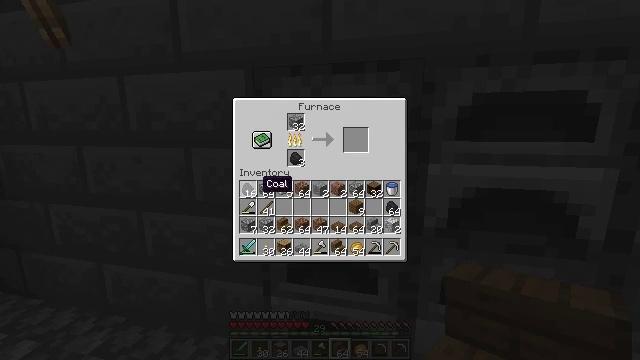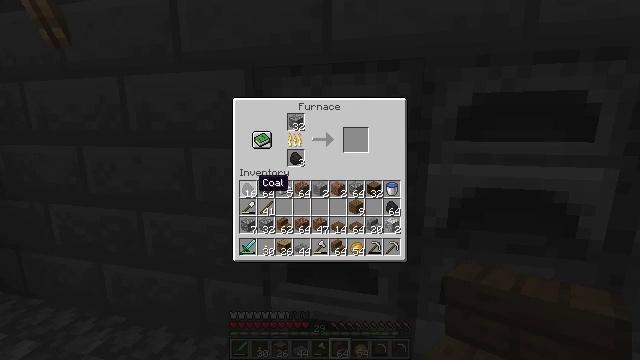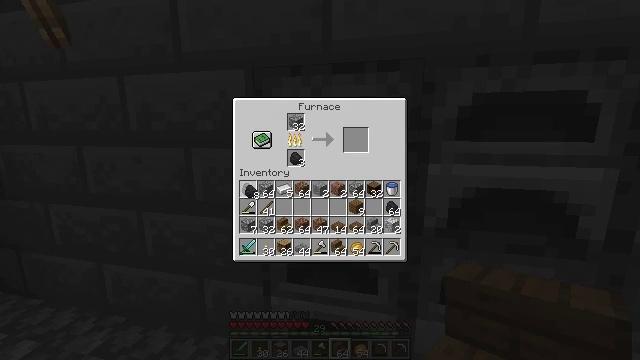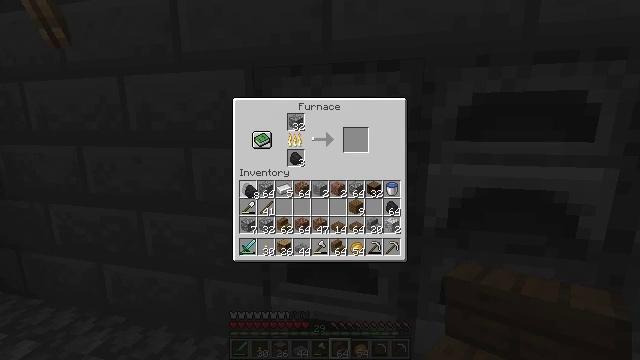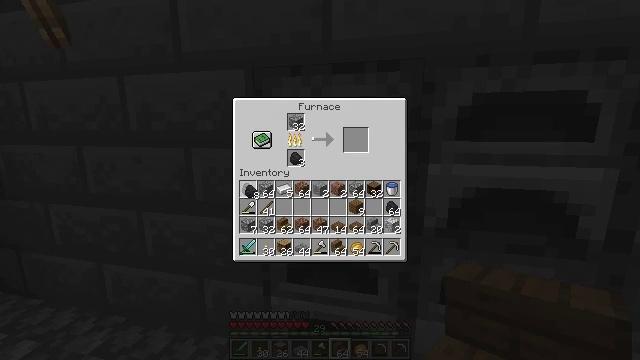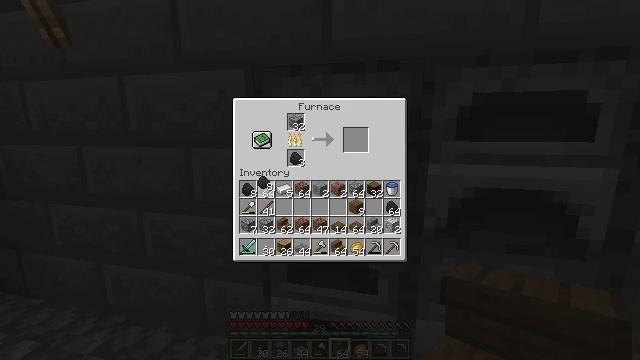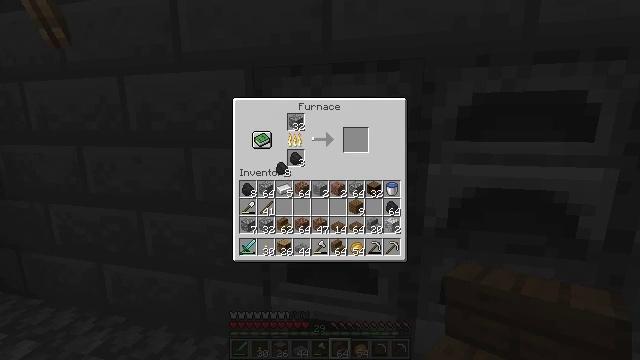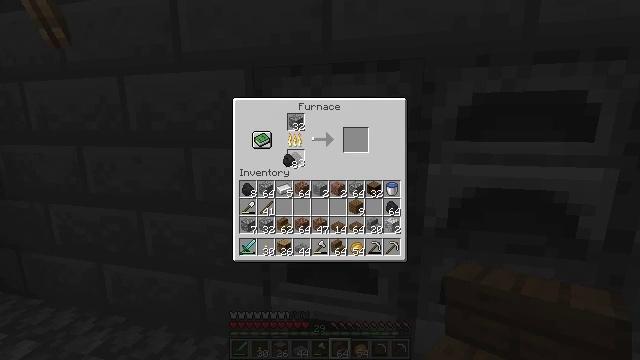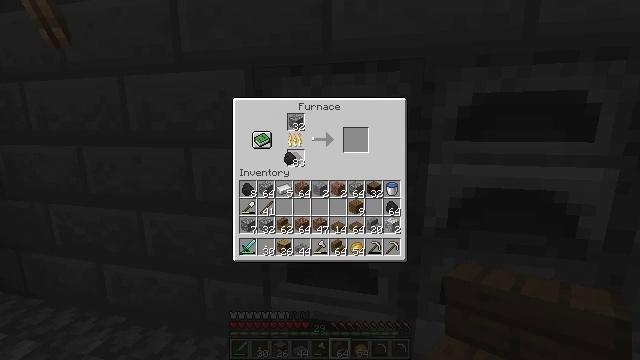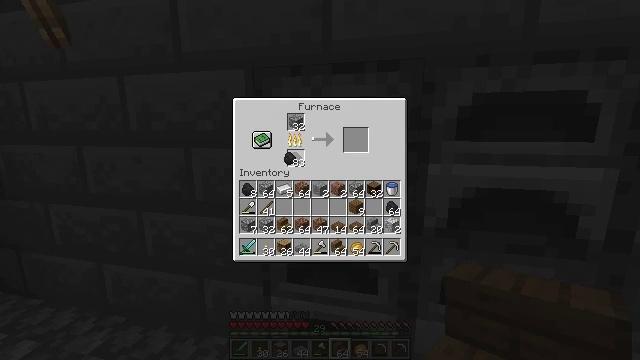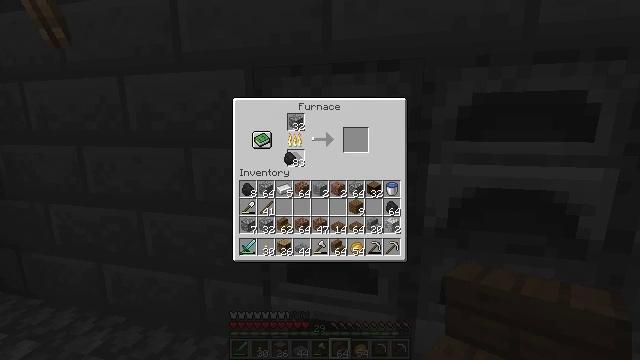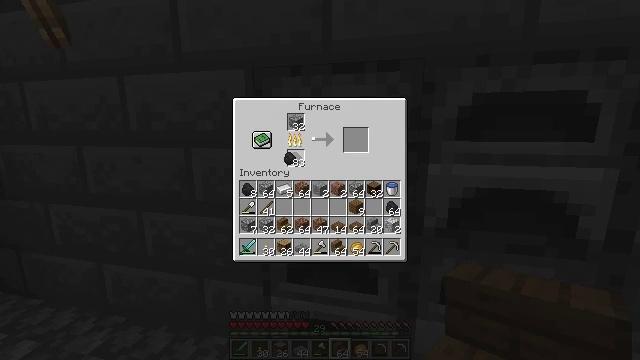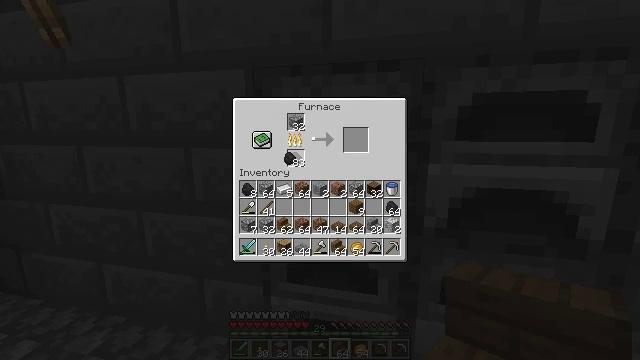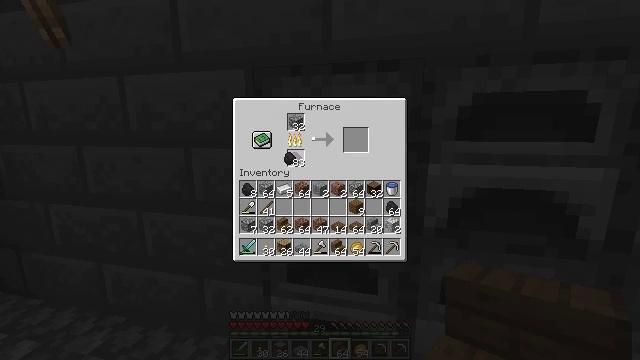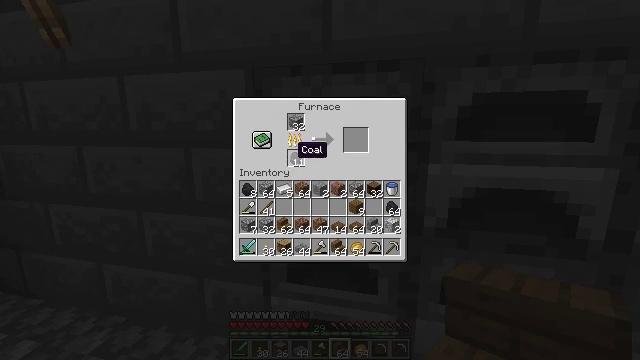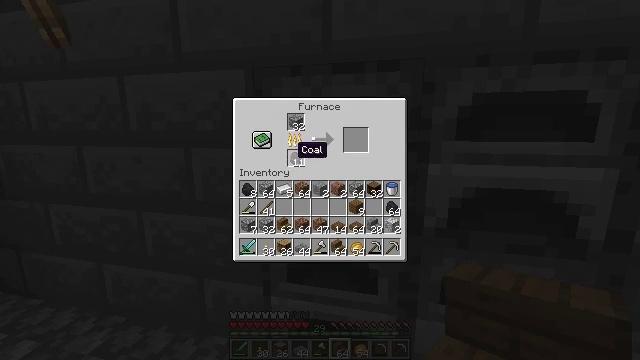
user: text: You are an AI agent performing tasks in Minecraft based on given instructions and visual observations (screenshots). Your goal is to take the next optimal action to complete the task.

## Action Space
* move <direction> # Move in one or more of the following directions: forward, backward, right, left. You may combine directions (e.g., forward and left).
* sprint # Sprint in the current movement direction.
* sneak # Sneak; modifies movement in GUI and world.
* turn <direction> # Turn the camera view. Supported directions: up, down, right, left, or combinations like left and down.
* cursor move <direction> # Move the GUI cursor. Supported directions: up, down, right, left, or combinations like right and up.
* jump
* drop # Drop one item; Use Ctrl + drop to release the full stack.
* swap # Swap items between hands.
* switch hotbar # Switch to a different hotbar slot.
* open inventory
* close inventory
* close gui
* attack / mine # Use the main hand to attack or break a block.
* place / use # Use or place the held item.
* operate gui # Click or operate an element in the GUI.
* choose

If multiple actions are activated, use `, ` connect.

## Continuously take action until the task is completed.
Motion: motion action
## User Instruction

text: Remove the birch slab from a platform.
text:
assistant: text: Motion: no_op
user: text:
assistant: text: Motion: choose
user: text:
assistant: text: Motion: choose
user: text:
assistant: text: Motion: choose
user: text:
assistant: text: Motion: cursor move right and up
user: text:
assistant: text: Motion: cursor move right and up
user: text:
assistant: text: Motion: cursor move right and up
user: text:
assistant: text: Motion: no_op
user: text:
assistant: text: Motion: no_op
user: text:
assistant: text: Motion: no_op
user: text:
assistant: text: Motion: operate gui
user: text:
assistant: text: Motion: operate gui
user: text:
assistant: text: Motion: operate gui
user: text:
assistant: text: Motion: no_op
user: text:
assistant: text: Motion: no_op
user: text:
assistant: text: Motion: no_op
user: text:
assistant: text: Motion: no_op
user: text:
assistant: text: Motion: no_op
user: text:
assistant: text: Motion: no_op
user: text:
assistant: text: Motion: close gui
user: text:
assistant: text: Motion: turn right, open inventory
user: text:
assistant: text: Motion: turn right and up
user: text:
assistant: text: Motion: turn right and up
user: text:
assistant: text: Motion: turn right and up
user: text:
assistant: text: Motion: use / place
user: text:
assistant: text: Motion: use / place
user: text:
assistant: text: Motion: use / place
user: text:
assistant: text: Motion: use / place
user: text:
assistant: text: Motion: no_op
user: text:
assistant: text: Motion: no_op